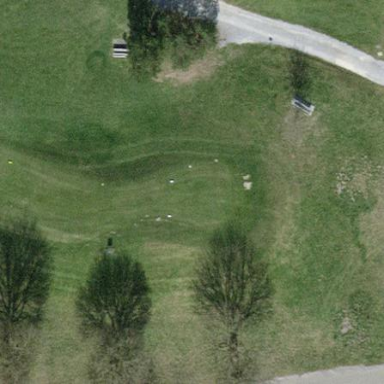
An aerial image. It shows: Golf tee.